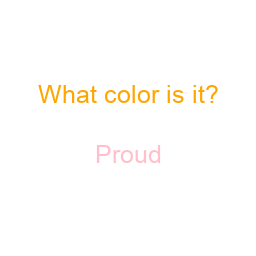
Color: pink
Background color: white
Question text color: orange